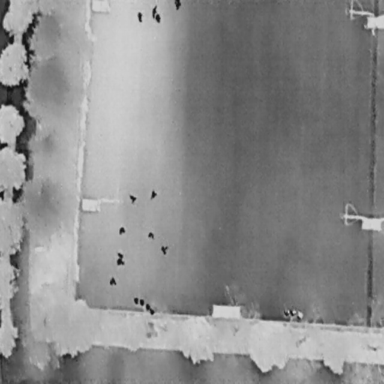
There are 12 People in the infrared image.